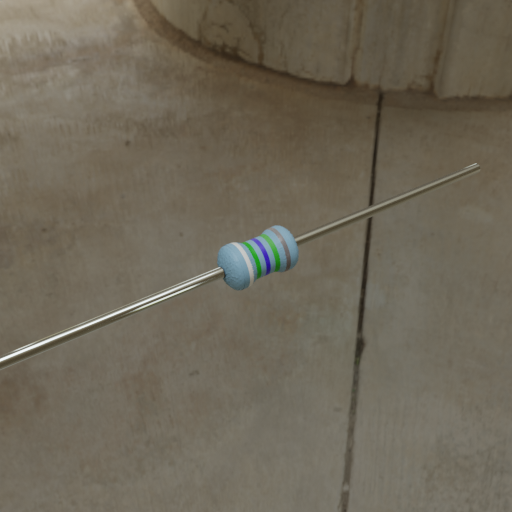
Resistor colour bands (in order): white, green, blue, green, gray